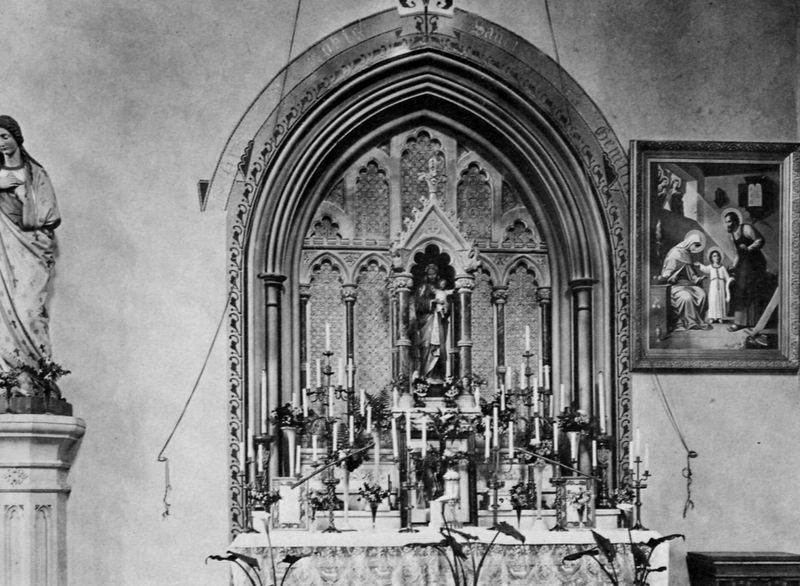
Titel: Kingstown, St. Michaels Kirche
Künstler: Francis Frith
Schlagwörter: gemälde, weiß, blume, blumen, fenster, grau, licht, schwarz, säule, säulen, tisch, ornament, rahmen, sockel, bild, fünf, kirche, figur, decke, familie, pflanzen, gotik, rechts, engel, skulptur, statue, bogen, giebel, mauer, dekor, kerzen, leuchter, vasen, foto, fotografie, photographie, bögen, vier, nische, glaube, links, schwarz-weiß, altar, hochaltar, photo, portal, schein, tischler, werkstatt, gotisch, spitzbogen, christus, jesus, pieta, zimmermann, andacht, messe, kapelle, baldachin, heilige, maria, madonna, fotographie, sakral, christentum, ikone, josef, mamor, maßwerk, krypta, gewände, tabernakel, dreipass, katholisch, marienstatue, thronende madonna, seitenaltar, heilige maria, getreppt, maria mit dem kinde, asen, blumenv, jeseskind, jesukund, maaswerk, maaßwerk, mamort, josed, baria, askdöasd, erbild